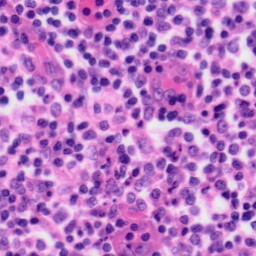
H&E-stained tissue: Tonsil